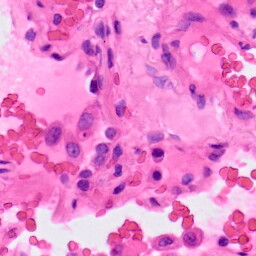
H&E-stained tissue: Lung